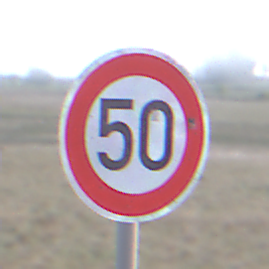
Verkehrszeichen: Geschwindigkeit50
Umgebung: Outdoor, Nature
Tageszeit: SunriseSunset
Wetter: Overcast
Licht: Natural
Jahreszeit: NotSpecified
Kontrast: LowContrast